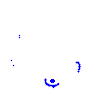
Particle: kaon